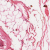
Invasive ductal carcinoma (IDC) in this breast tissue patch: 0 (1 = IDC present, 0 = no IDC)